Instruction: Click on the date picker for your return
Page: home
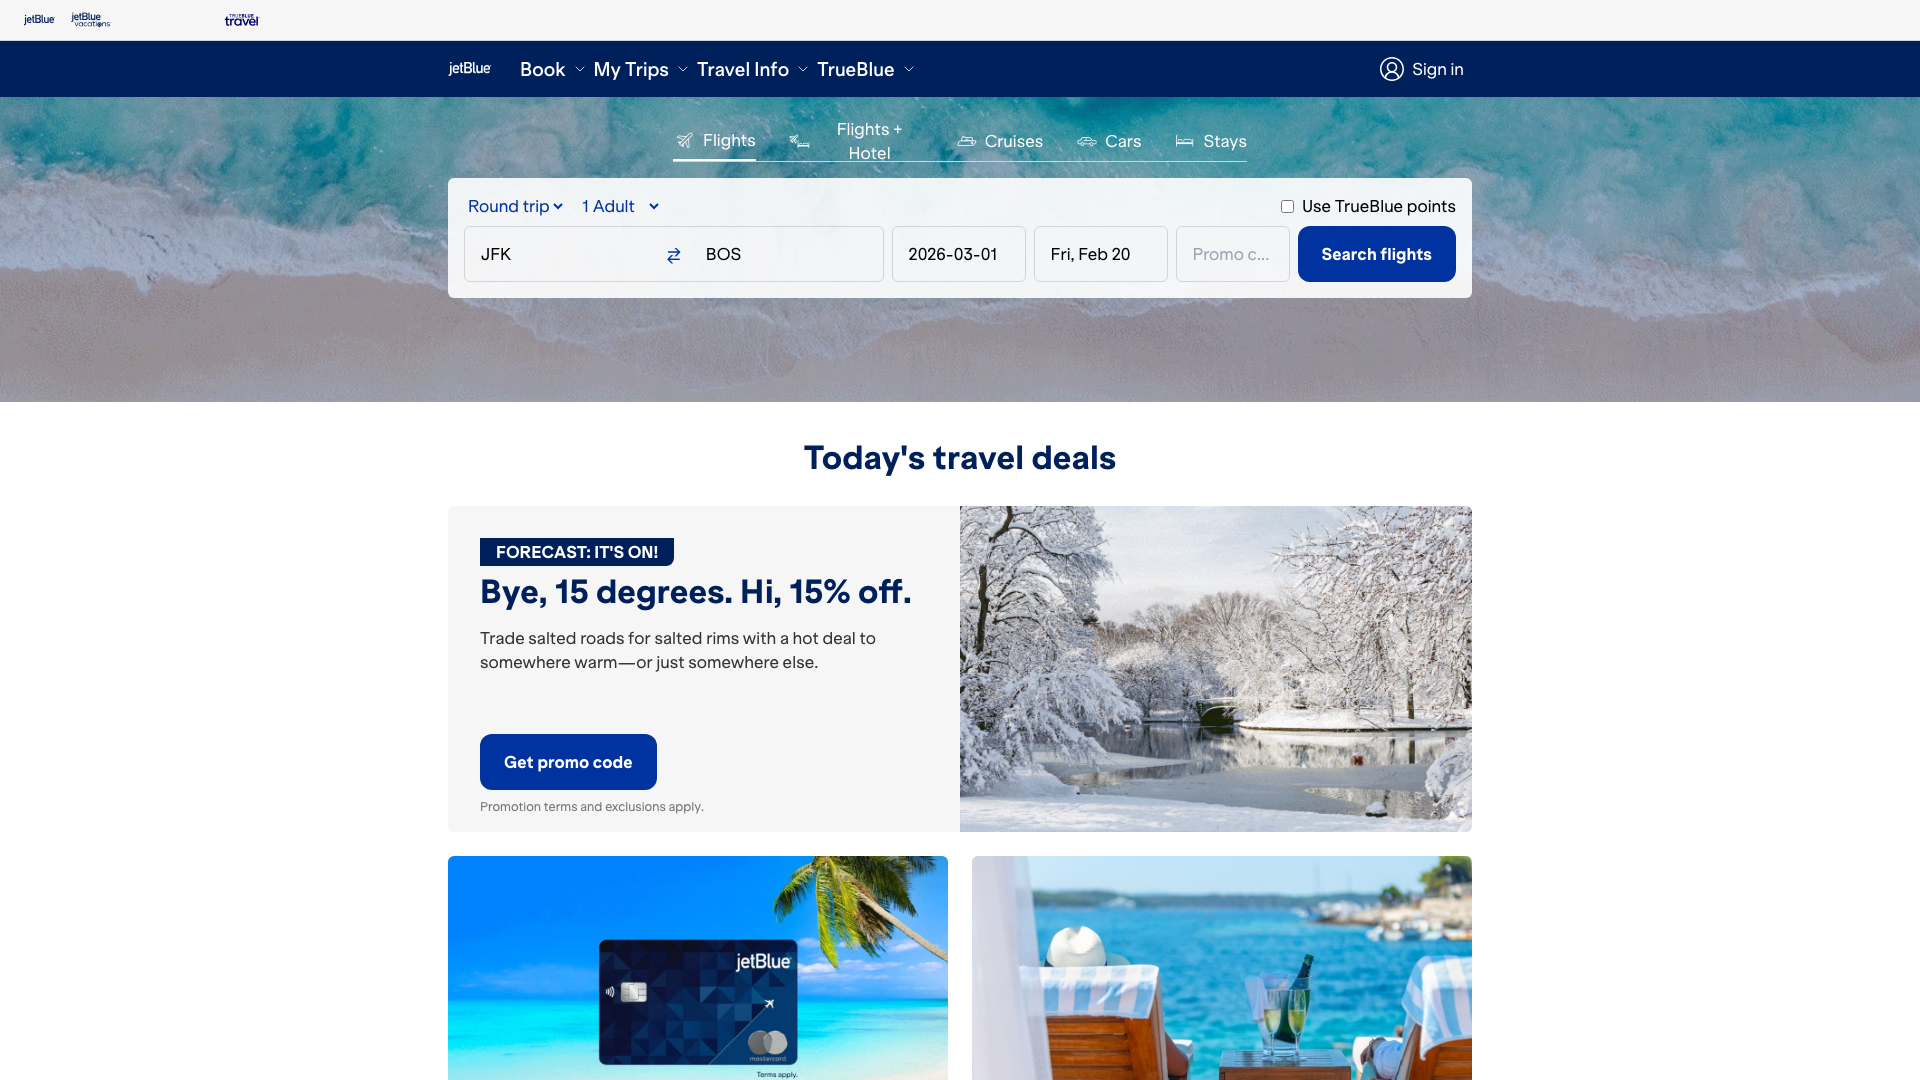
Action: click